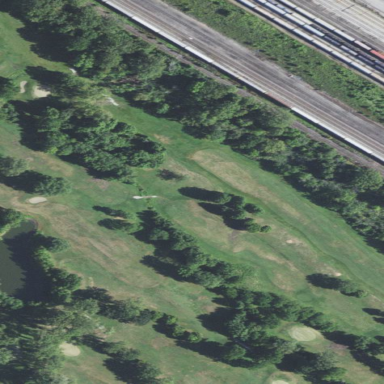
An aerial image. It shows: Well-maintained grassy golf fairway for the sport of golf.